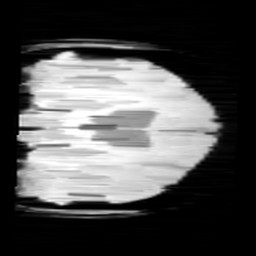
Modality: minIP
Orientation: coronal
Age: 12
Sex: female
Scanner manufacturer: siemens
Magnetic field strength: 3 T
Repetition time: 0.027 s
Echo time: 0.02 s